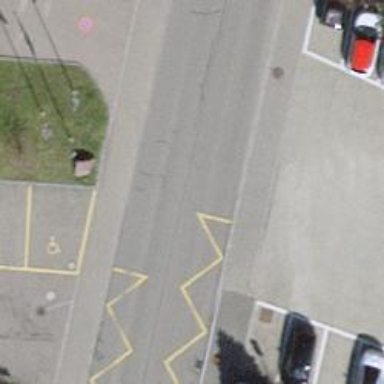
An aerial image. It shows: Public transport stop position.